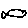
Label: fish